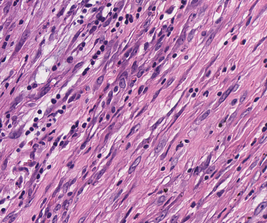
Tumor epithelial tissue: no
Tumor-associated stroma tissue: yes
Normal tissue: no